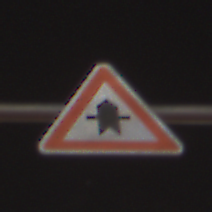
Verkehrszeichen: Vorfahrt
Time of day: Night
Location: Outdoor (Urban)
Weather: PartlyCloudy
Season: NotSpecified
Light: Artificial